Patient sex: F
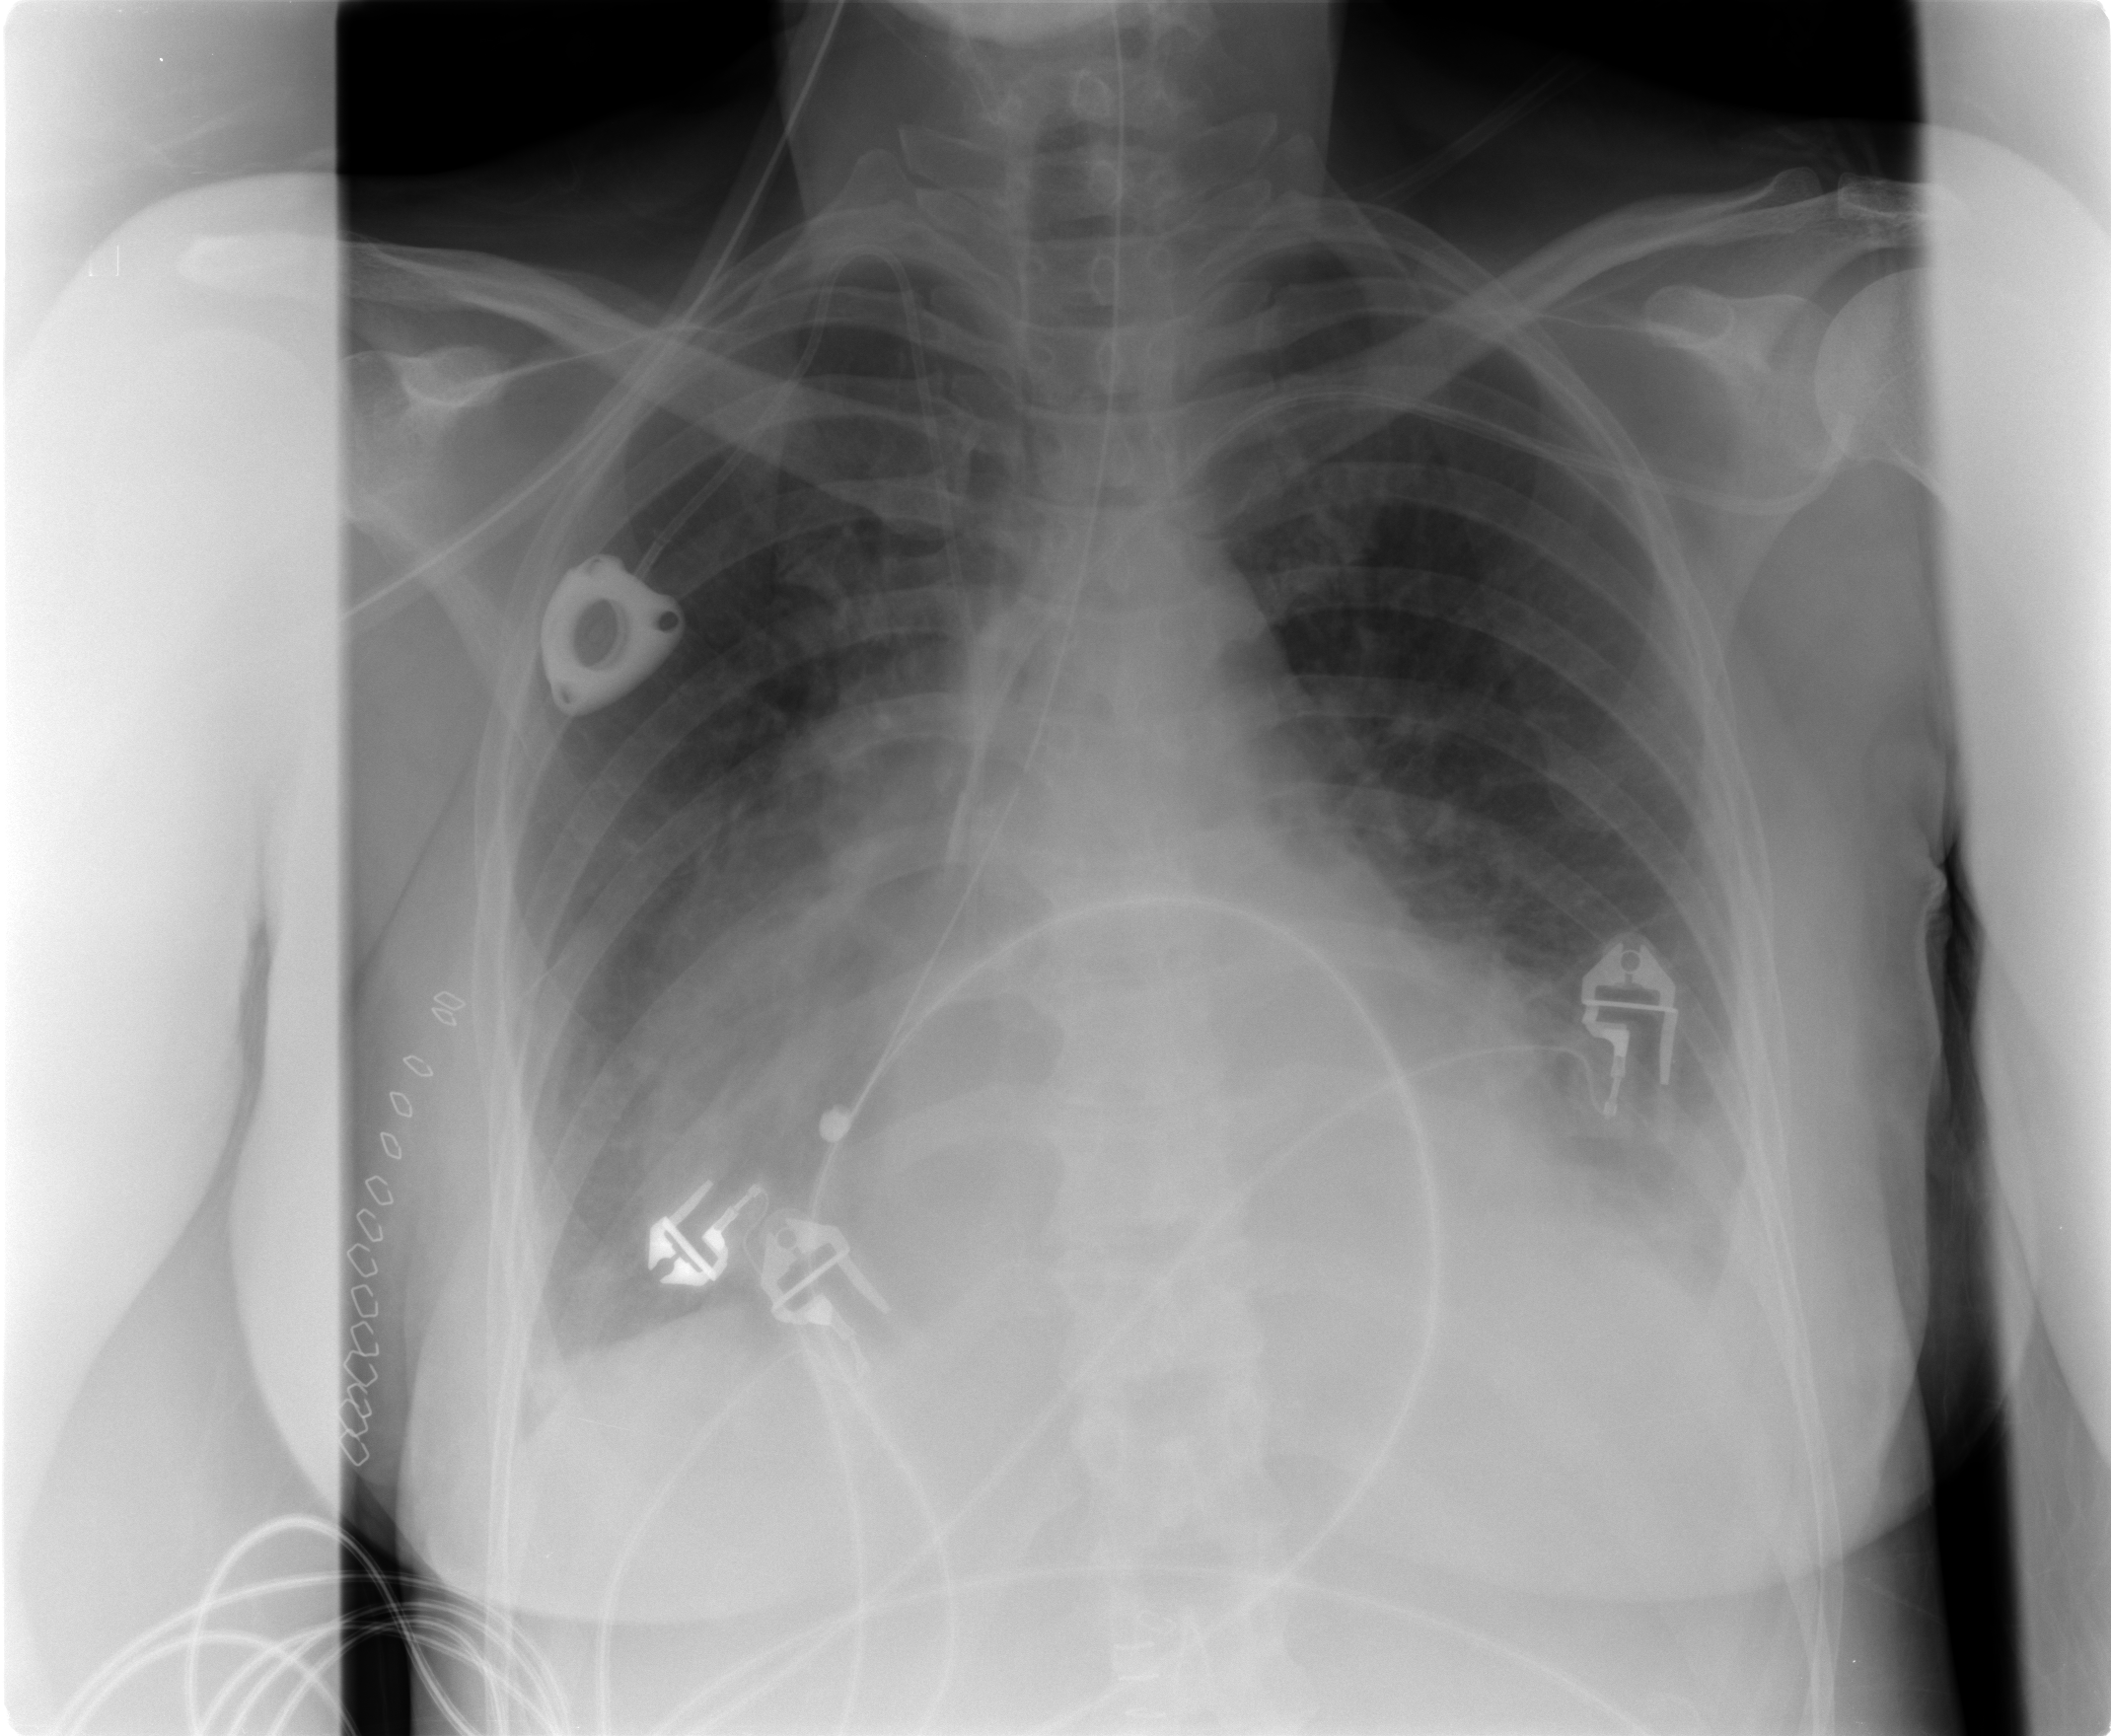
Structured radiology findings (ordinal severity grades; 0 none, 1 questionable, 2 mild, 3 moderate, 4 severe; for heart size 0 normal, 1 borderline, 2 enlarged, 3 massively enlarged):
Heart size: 2
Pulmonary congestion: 1
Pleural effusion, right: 1
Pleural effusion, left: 2
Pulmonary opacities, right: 2
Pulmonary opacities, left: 1
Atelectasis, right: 2
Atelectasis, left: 2